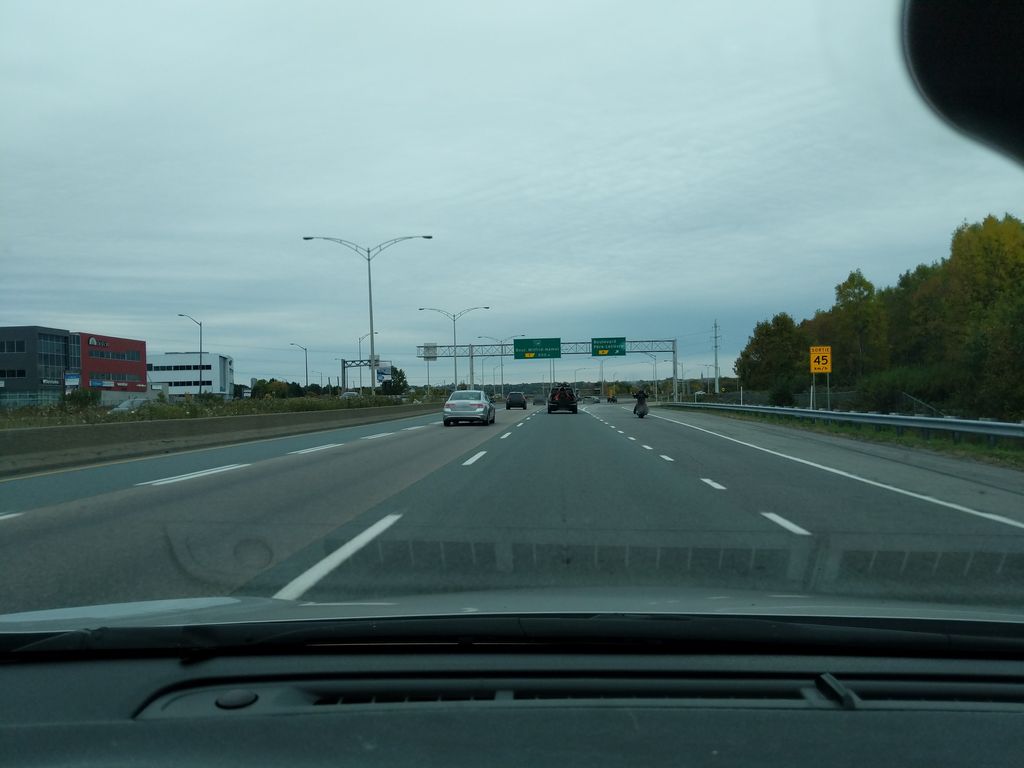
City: quebec_city